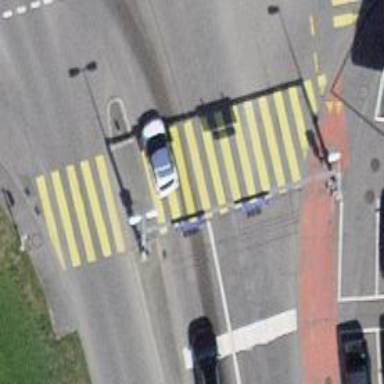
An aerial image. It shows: Footway located on traffic island.